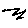
Label: zigzag